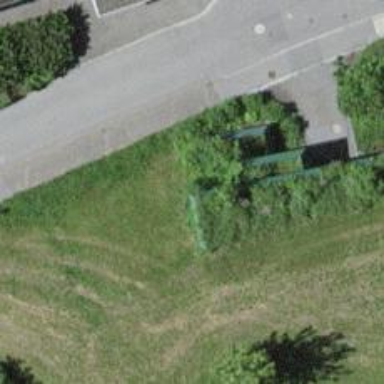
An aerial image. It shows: Retaining wall.